Question: I'm using selenium with phantom-js web driver on linux virtual machine.
as it seems each instance of phantom is consuming too much memory, after three instances the virtual machine crashes and i must restart the machine.

is there a way to guaranty that the virtual machine won't crashes or to reduce the enormous memory usage of phantom?
'''
service_args = [
'--ignore-ssl-errors=true',
'--proxy=' + proxyIP + ':' + str(proxyPort),
'--proxy-type=http',
]
self.browser = Browser(driver_name="phantomjs", service_args=service_args)
'''
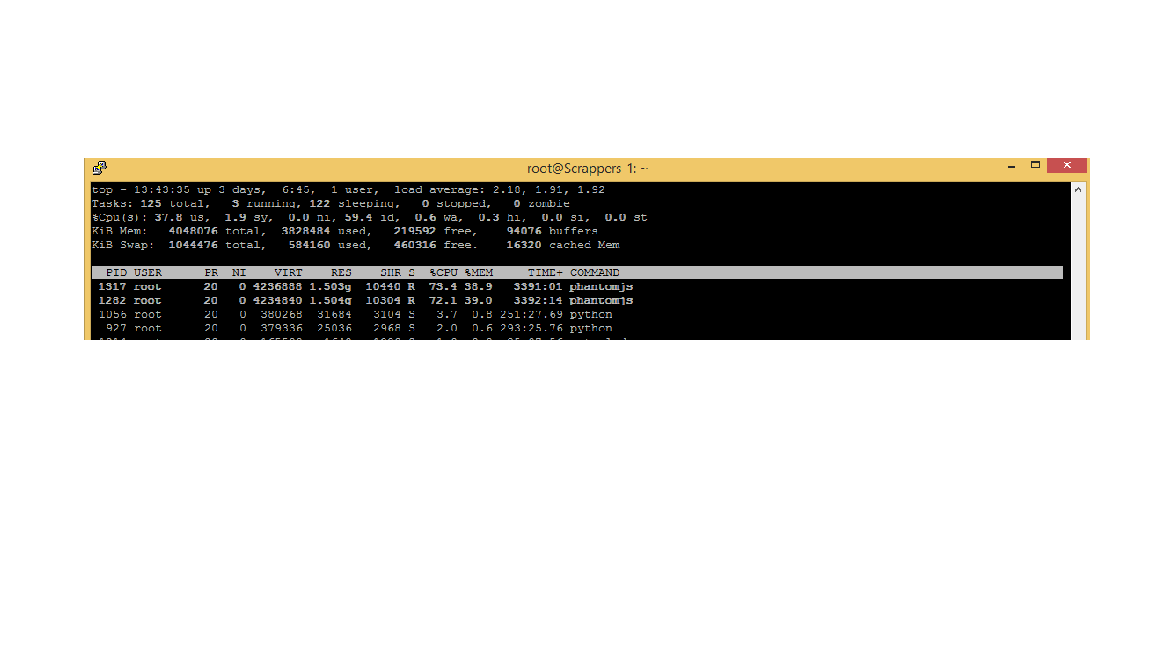
Answer: after research, I found that phantomjs can cause memory leaks, from my understanding the best solution is to check the memory usage of phantom every interval of time and if it exceeds a threshold, than close the phantom and reopen again. that's the best solution I could find to workaround the problem for now.